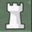
Piece: wR